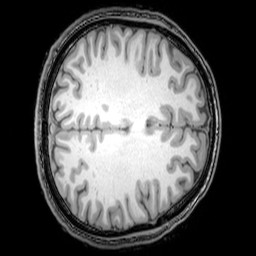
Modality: T1w
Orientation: axial
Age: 22
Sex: male
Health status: healthy
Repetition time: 0.081 s
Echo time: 0.037 s